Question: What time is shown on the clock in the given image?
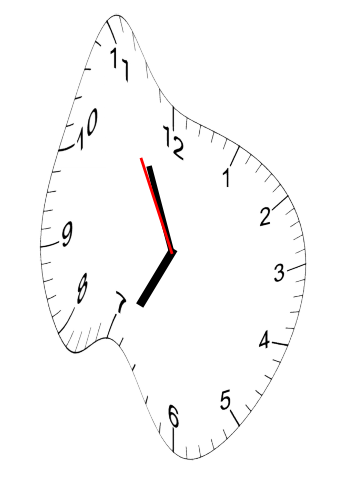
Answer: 06:55:55